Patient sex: M
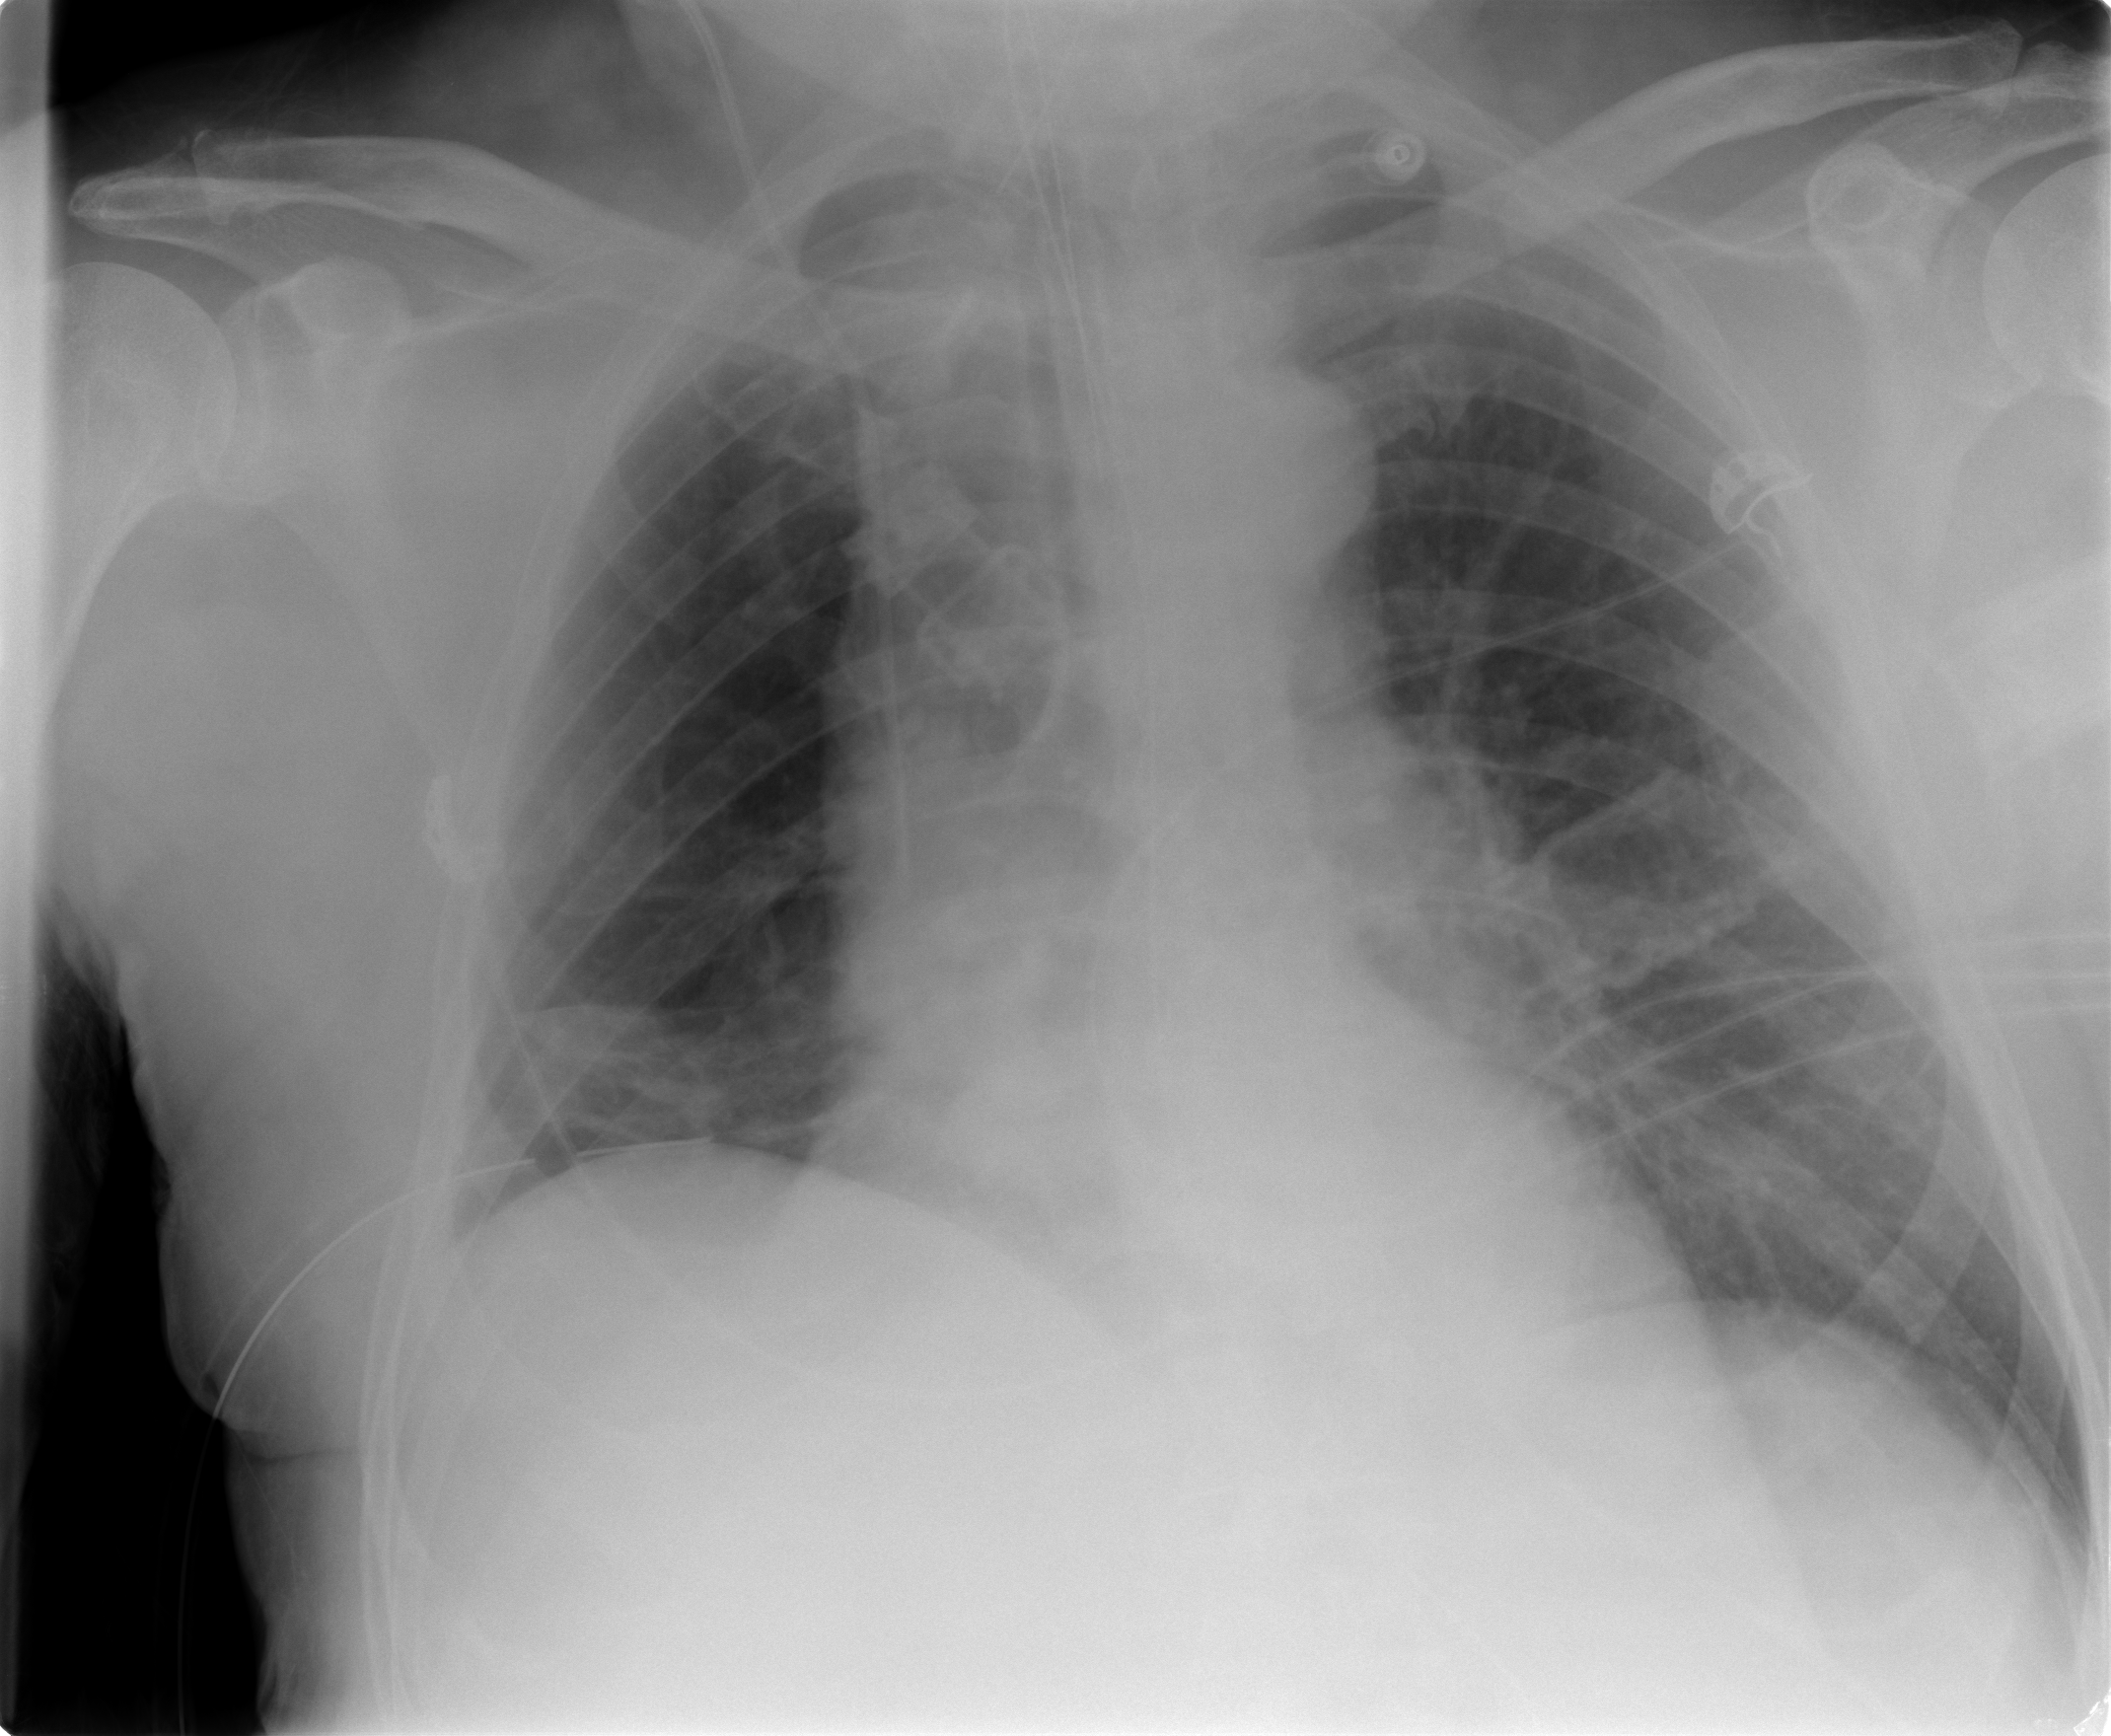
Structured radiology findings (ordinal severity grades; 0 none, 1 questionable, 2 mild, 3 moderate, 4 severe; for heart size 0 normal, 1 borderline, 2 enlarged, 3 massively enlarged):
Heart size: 0
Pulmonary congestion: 0
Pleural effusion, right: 0
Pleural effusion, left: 0
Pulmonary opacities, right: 0
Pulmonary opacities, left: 0
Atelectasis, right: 2
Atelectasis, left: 0